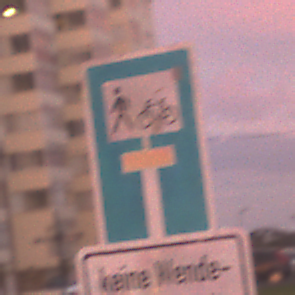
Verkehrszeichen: SackgasseRadverkehrFussgaengerDurchlaessig
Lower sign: HinweisGeaenderteVorfahrtVerkehrsfuehrungVerkehrsregelung3
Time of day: SunriseSunset
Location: Outdoor (Urban)
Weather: PartlyCloudy
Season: NotSpecified
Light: Natural